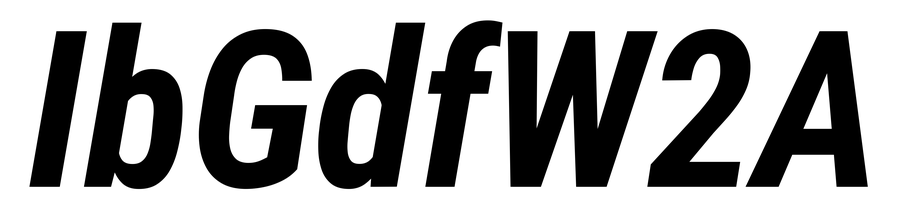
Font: Roboto-Italic_Condensed_Bold_Italic